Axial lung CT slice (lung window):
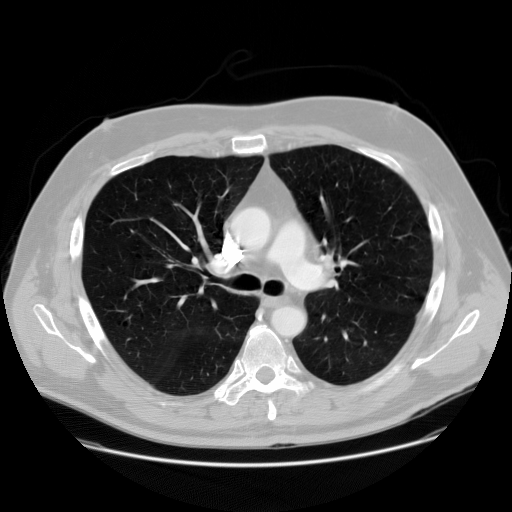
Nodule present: no